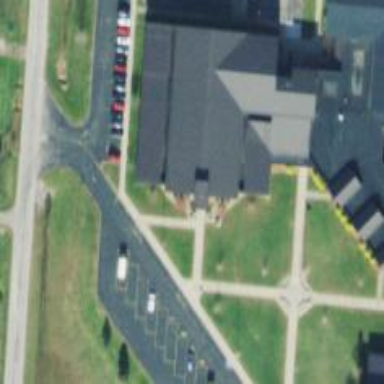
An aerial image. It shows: School.